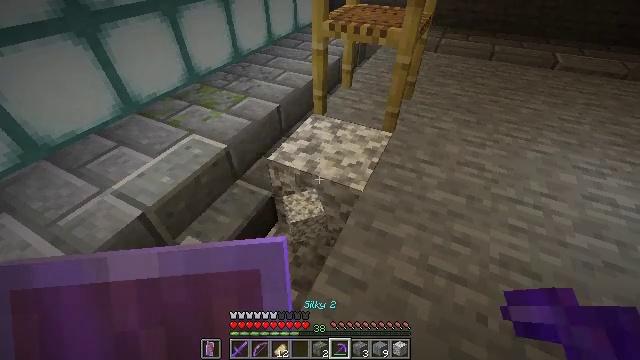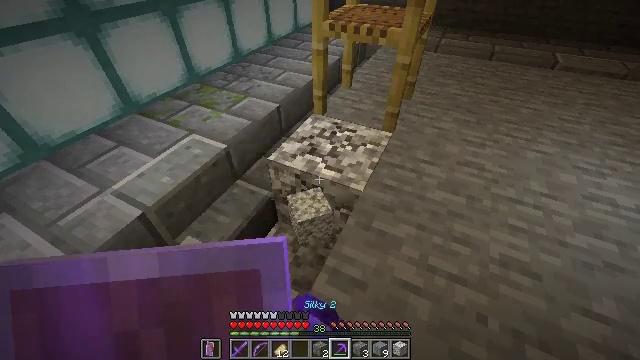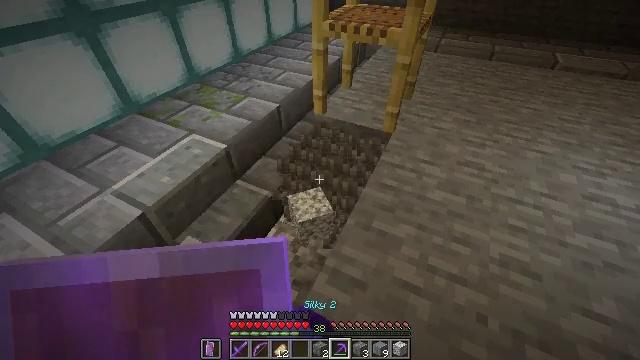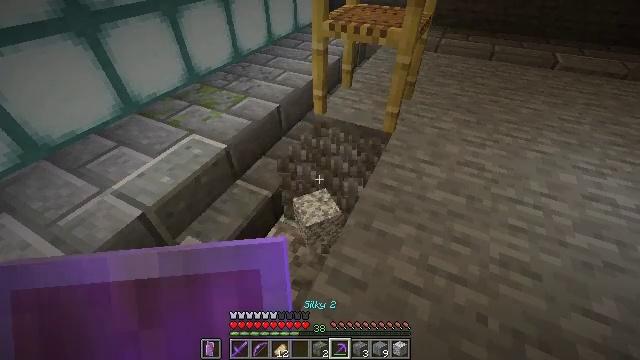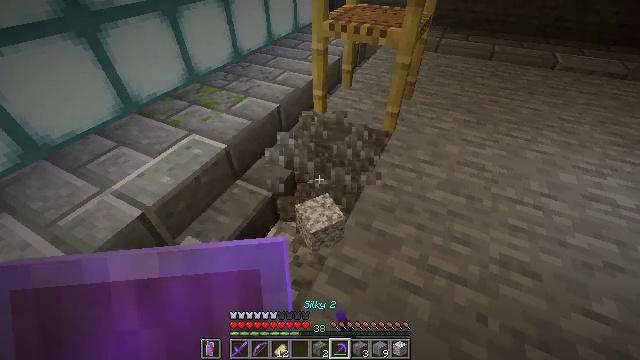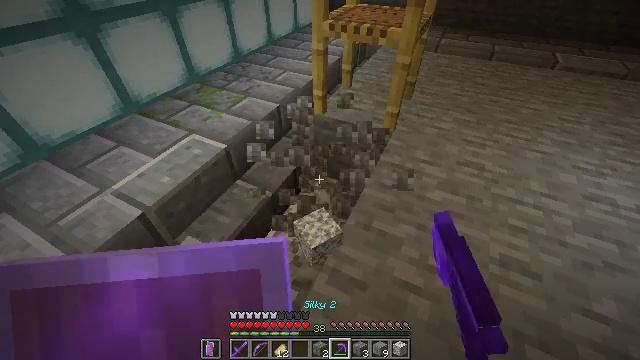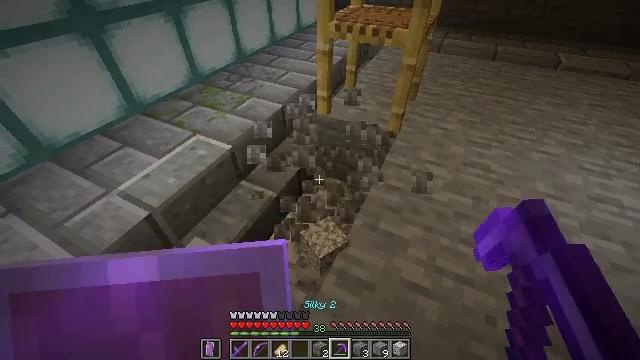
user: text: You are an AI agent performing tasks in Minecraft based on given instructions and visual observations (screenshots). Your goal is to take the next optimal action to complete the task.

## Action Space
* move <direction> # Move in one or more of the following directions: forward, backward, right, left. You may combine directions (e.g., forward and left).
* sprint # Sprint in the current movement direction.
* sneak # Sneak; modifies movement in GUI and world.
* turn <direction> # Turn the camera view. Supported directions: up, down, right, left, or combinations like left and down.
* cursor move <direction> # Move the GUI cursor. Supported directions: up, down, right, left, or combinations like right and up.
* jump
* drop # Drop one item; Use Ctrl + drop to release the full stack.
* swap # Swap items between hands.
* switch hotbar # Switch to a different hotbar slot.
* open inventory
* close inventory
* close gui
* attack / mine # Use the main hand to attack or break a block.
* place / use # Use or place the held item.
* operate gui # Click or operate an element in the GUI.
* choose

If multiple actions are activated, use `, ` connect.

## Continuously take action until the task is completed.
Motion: motion action
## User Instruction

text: Excavate some diorite.
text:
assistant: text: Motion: attack / mine
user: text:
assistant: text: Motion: attack / mine
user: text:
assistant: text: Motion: attack / mine
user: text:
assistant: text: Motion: no_op
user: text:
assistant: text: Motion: no_op
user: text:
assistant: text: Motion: move left
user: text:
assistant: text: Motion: no_op